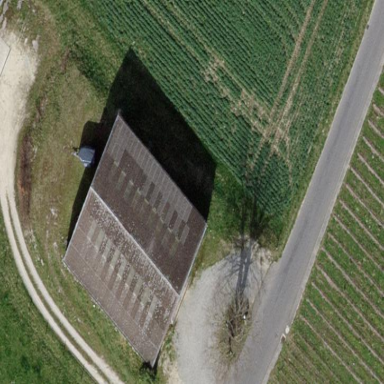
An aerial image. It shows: Hangar building.